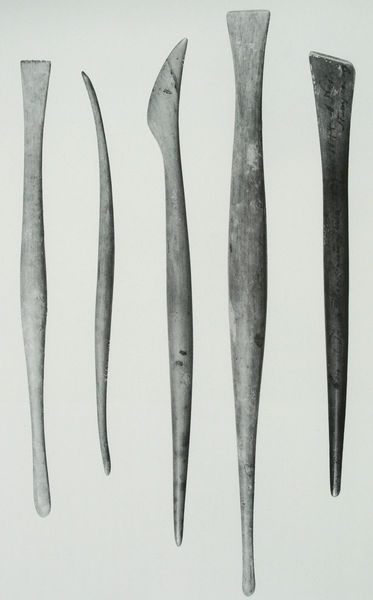
Titel: Modellierwerkzeuge Thorvaldsens
Standort: Kopenhagen
Institution: Thorvaldsen Museum
Schlagwörter: dunkel, hand, schatten, weiß, grau, hell, hintergrund, holz, licht, schwarz, geschichte, lang, messer, schneide, spitze, stein, fünf, horn, instrument, flach, schlank, schräg, rund, stock, keramik, skulptur, ton, bein, gehstock, farben, formen, metall, glatt, foto, fotografie, photographie, griff, knochen, eckig, parallel, form, schwarzweiss, gebogen, waffen, stöcke, waffe, farbauftrag, kurz, photo, senkrecht, griffe, werkzeug, eiß, schwarzw, antik, hörner, malutensilien, wellenförmig, töpfer, funde, primitiv, hölzer, gerundet, elfenbein, s form, modellieren, zweiseitig, archäologie, gezahnt, spachtel, scharf, falz, gehstöcke, kulturgeschichte, pflege, keile, spatel, werkzeuge, flache, meissel, steinzeit, iran, gebraucht, spachteln, irak, prähistorisch, steinern, photgraphie, schwärzlich, kunststoff, stichel, gebrauchsspuren, frühzeit, gleichmäßig, urzeit, ahlen, beile, benutzt, endigung, fotoraphie, glätten, griffig, handlich, hilfsmittel, keramiker, modellierholz, modellierhölzer, modellierwerkzeug, prehistorisch, schaber, spateln, urgeschicht, vorzeit, wekzeig